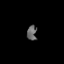
Tissue: prostate
Cell type: Myeloid cells
Senescence score: 0.3255
Nuclear area (px): 141
Mean DAPI intensity: 99.73